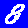
Digit: 8